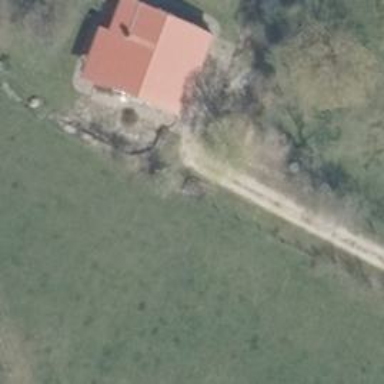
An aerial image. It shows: Gravel driveway serving as service road.